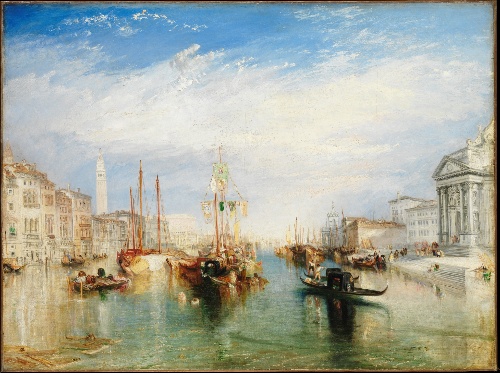
Title: Venice, from the Porch of Madonna della Salute
Artist: Joseph Mallord William Turner
Artist bio: British, London 1775–1851 London
Date: ca. 1835
Object type: Painting
Classification: Paintings
Medium: Oil on canvas
Dimensions: 36 x 48 1/8 in. (91.4 x 122.2 cm)
Department: European Paintings
Credit line: Bequest of Cornelius Vanderbilt, 1899
Accession year: 1899
Repository: Metropolitan Museum of Art, New York, NY
Tags: Buildings|Cities|Canals|Boats|Venice